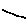
Label: line